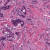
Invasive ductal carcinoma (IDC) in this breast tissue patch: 1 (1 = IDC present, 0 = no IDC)